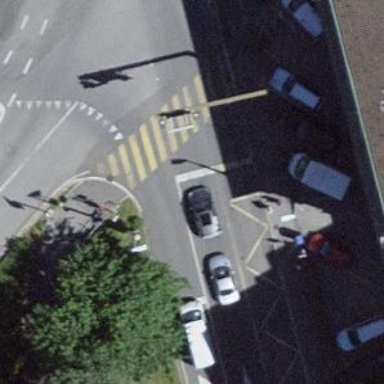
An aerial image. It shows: Zebra crossing on the road.